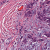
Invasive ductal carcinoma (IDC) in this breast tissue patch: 1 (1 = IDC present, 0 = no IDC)